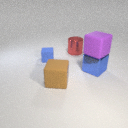
large blue metal cube behind large brown rubber cube